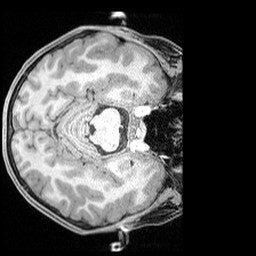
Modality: T1w
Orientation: axial
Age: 9
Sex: male
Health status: ill
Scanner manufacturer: siemens
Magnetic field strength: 3 T
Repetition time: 1.6 s
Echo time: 0.00179 s